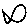
Label: fish